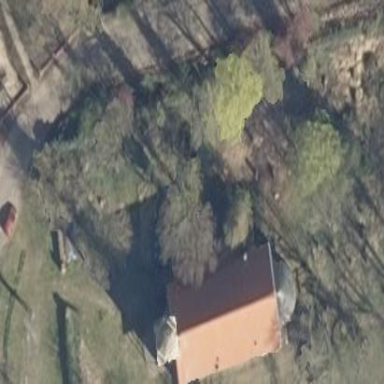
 serving as place of worship. The roof is covered with roof tiles."